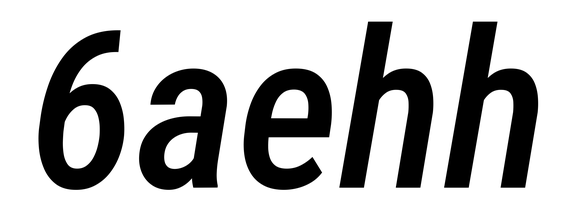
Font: Roboto-Italic_Condensed_Medium_Italic